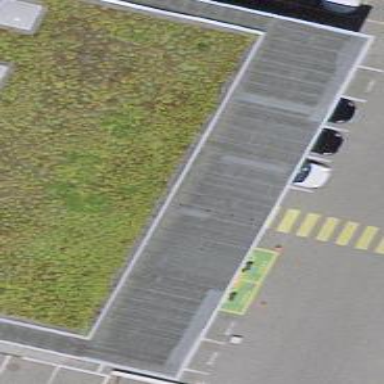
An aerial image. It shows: Car shop.